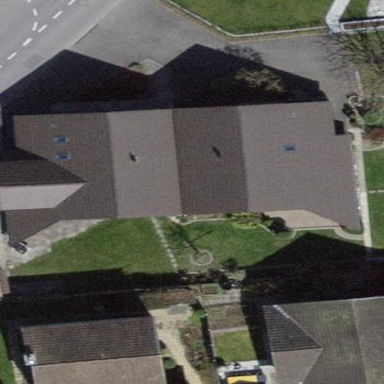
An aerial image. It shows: Building with tile roof.